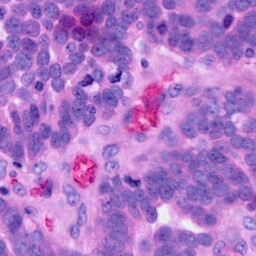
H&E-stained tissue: Ovarian